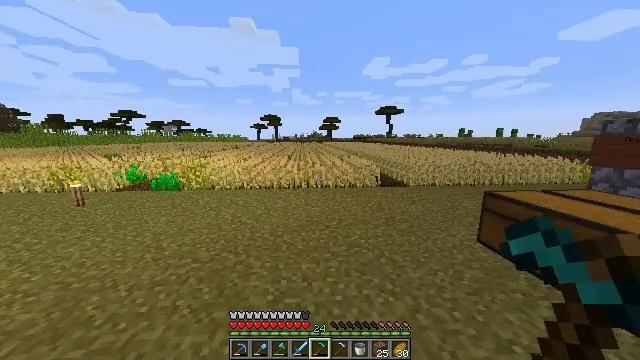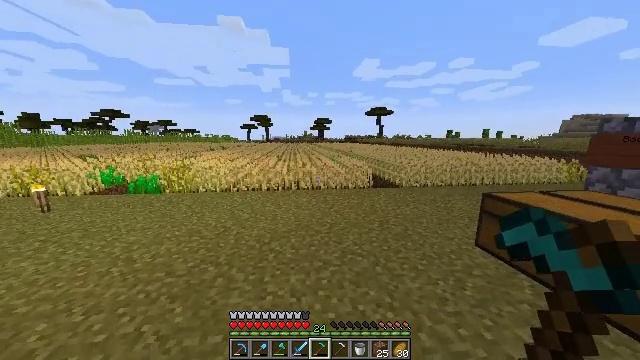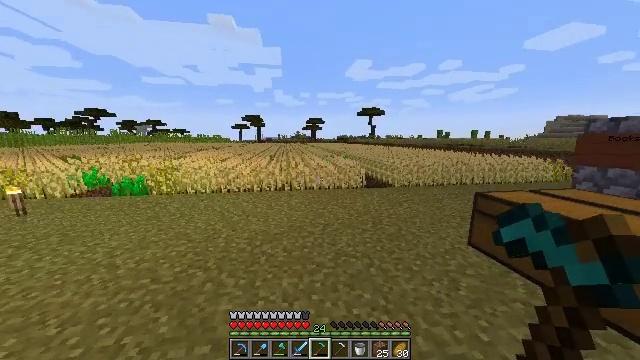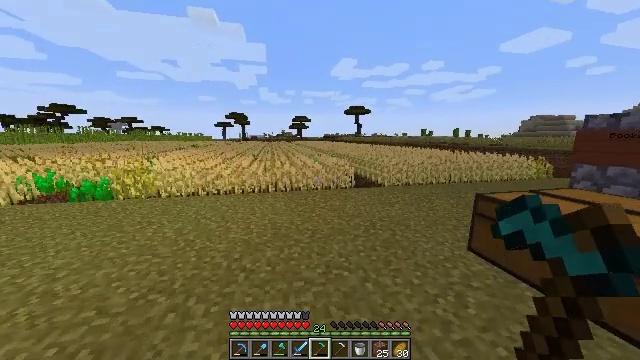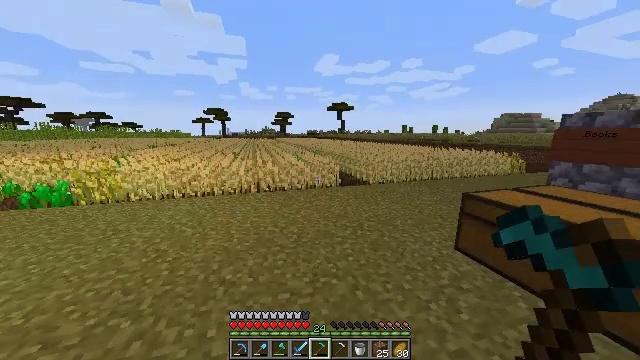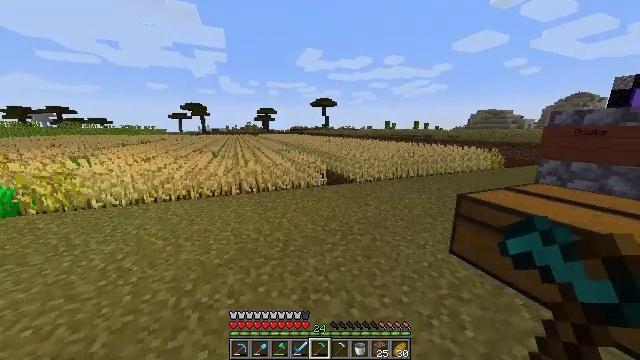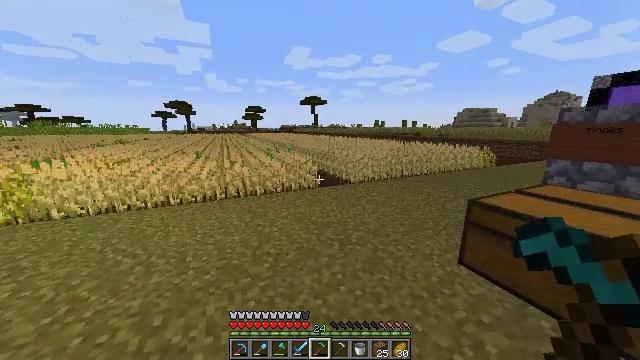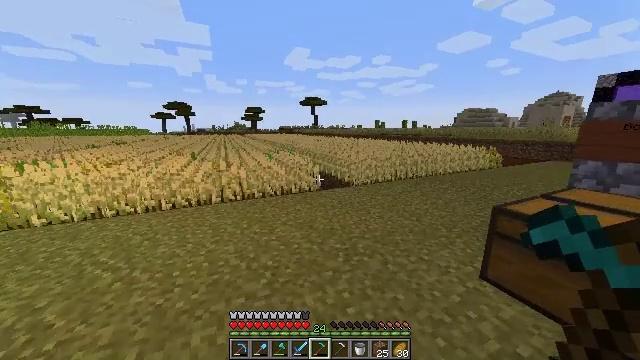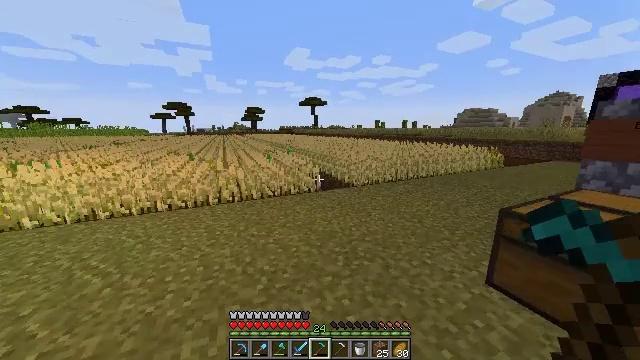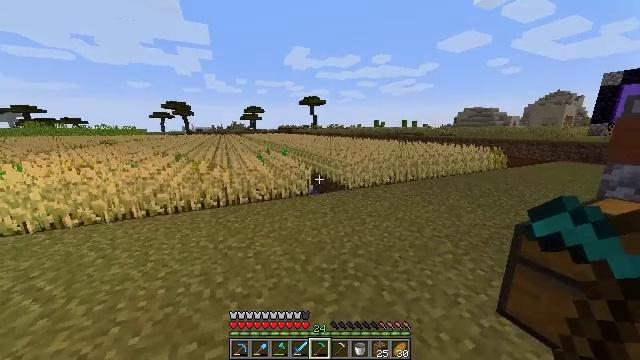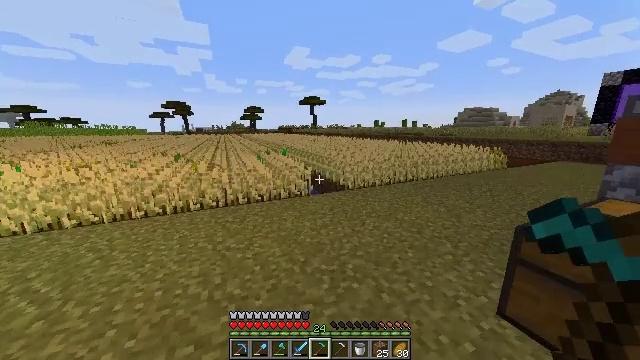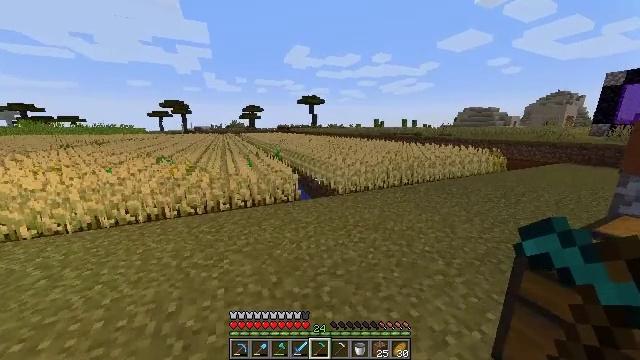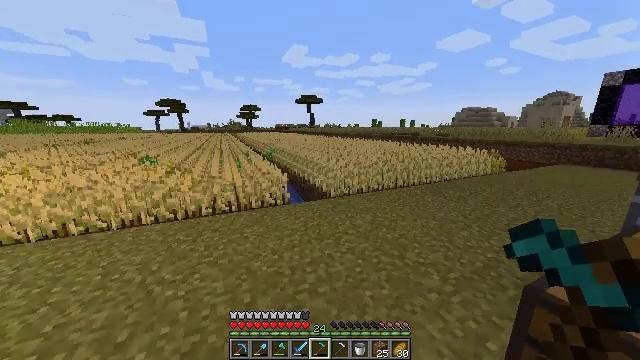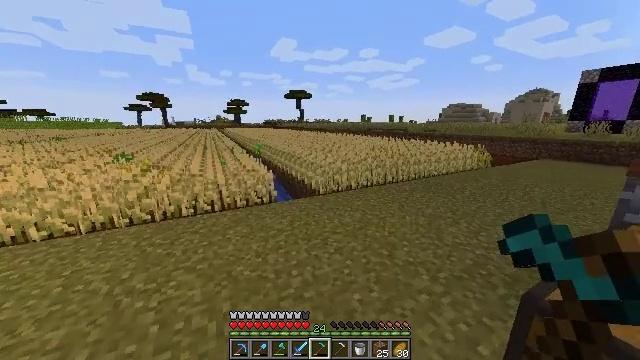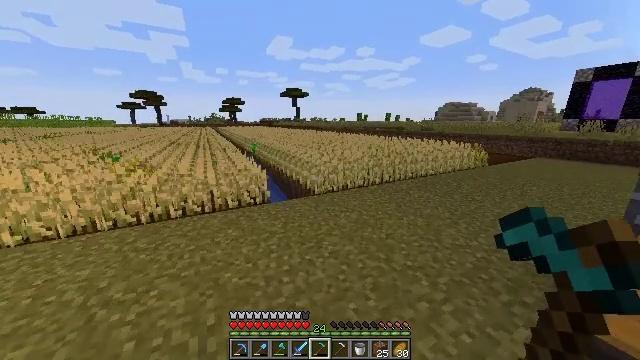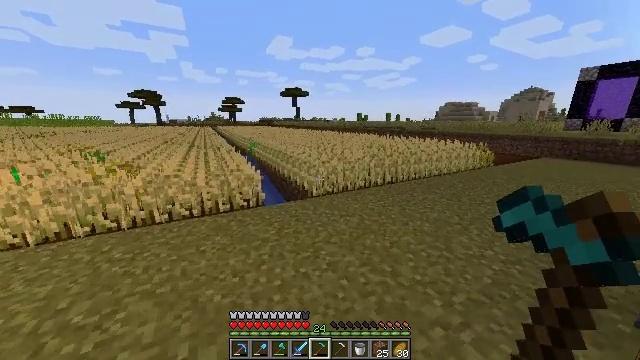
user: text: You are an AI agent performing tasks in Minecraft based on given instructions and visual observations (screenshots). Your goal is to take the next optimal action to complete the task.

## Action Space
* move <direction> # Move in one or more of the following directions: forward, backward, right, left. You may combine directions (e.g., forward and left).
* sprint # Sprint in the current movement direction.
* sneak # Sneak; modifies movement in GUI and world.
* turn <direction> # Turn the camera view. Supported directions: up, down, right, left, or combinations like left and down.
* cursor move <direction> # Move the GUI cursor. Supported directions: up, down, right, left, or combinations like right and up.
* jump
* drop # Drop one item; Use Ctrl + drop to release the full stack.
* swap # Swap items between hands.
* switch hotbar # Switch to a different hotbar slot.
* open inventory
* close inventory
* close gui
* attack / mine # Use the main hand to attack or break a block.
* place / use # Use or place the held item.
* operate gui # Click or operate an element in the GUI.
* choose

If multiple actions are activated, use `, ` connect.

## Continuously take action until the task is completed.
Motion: motion action
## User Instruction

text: Destroy the wheat to collect it.
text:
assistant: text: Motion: move forward, sprint, turn right
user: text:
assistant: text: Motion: move forward, sprint, turn right
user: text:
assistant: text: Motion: move forward, sprint, turn right
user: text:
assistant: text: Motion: move forward, sprint, turn right
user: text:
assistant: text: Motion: move forward, sprint, turn right
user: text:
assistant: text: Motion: move forward, sprint, turn right
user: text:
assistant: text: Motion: move forward, sprint
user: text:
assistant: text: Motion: move forward and move right, sprint
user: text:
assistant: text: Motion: move forward and move right, sprint
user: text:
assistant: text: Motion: move forward and move right, sprint
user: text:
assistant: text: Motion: move forward and move right, sprint
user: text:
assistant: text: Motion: move forward, sprint
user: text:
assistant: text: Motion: move forward, sprint, turn right and down
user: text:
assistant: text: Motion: move forward, sprint
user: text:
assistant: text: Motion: move forward, sprint
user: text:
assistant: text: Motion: move forward, sprint
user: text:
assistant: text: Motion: move forward, sprint
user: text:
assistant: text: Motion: move forward and move right, sprint
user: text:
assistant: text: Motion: move forward and move right, sprint, turn left and down
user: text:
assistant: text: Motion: move forward and move right, sprint, turn left and down
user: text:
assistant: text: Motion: move forward and move right, sprint, turn left
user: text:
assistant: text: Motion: move forward and move right, sprint, turn left and down
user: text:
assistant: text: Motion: move forward and move right, sprint, turn left and down
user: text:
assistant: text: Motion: move forward and move right, sprint, turn left and down
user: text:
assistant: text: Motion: move forward and move right, sprint, turn left
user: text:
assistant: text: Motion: move forward and move right, sprint
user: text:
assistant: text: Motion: move forward and move right, sprint, attack / mine
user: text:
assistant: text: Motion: move forward and move right, turn right and up, attack / mine
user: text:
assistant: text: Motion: move forward and move right, turn right and up, attack / mine
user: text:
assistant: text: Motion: move forward and move right, turn right, attack / mine